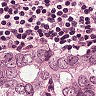
Metastatic tissue present: yes